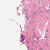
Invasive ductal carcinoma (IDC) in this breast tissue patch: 0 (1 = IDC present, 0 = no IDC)